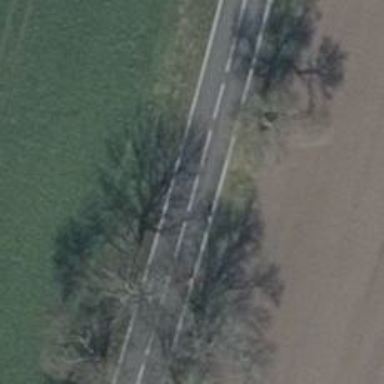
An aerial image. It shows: Secondary road with asphalt surface.